Chest X-ray:
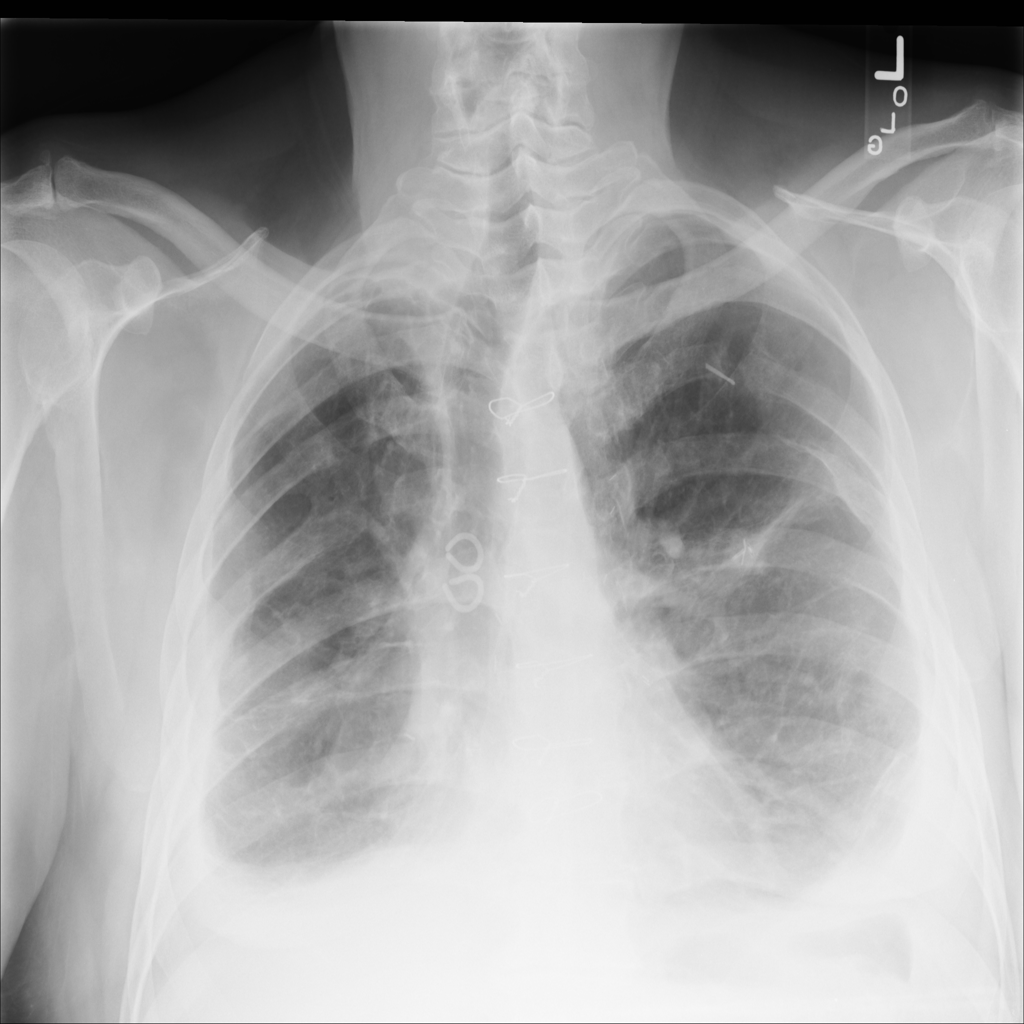
Findings: Fracture, Consolidation, Effusion
No abnormal finding: no